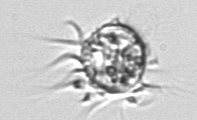
Label: Leegaardiella_ovalis